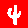
Digit: 4